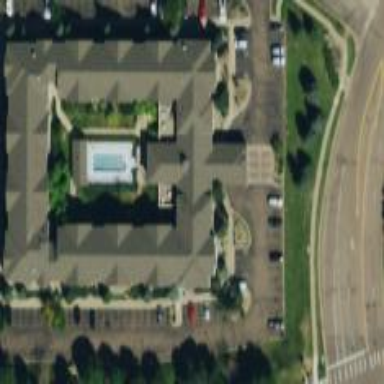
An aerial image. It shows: Hotel building.